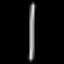
Label: line